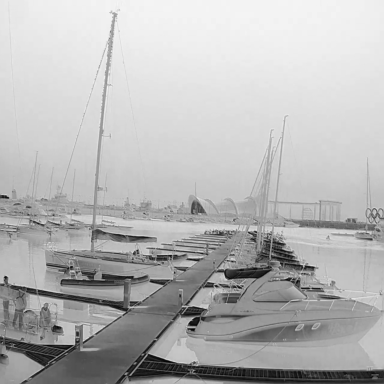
There are ten objects shown in the infrared image, including two canoes, and eight sailboats.